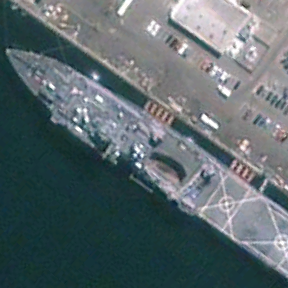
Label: combat